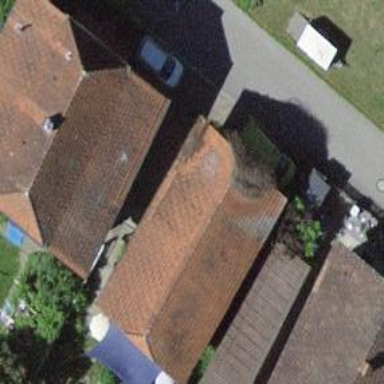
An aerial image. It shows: Stable building.